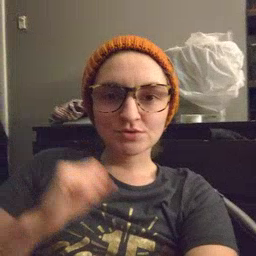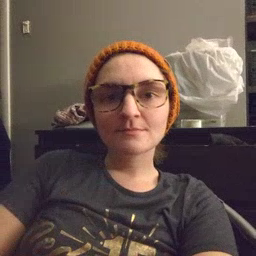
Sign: loud